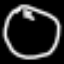
Label: clock